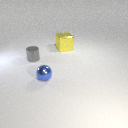
large yellow metal cube behind small gray metal cylinder